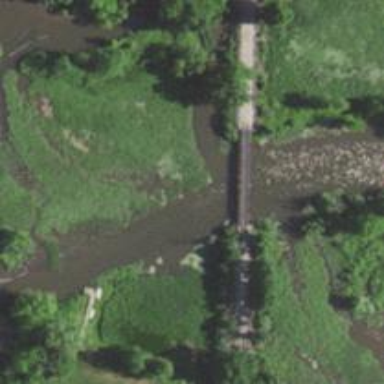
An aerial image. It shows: Preserved railway bridge with rails.